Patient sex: M
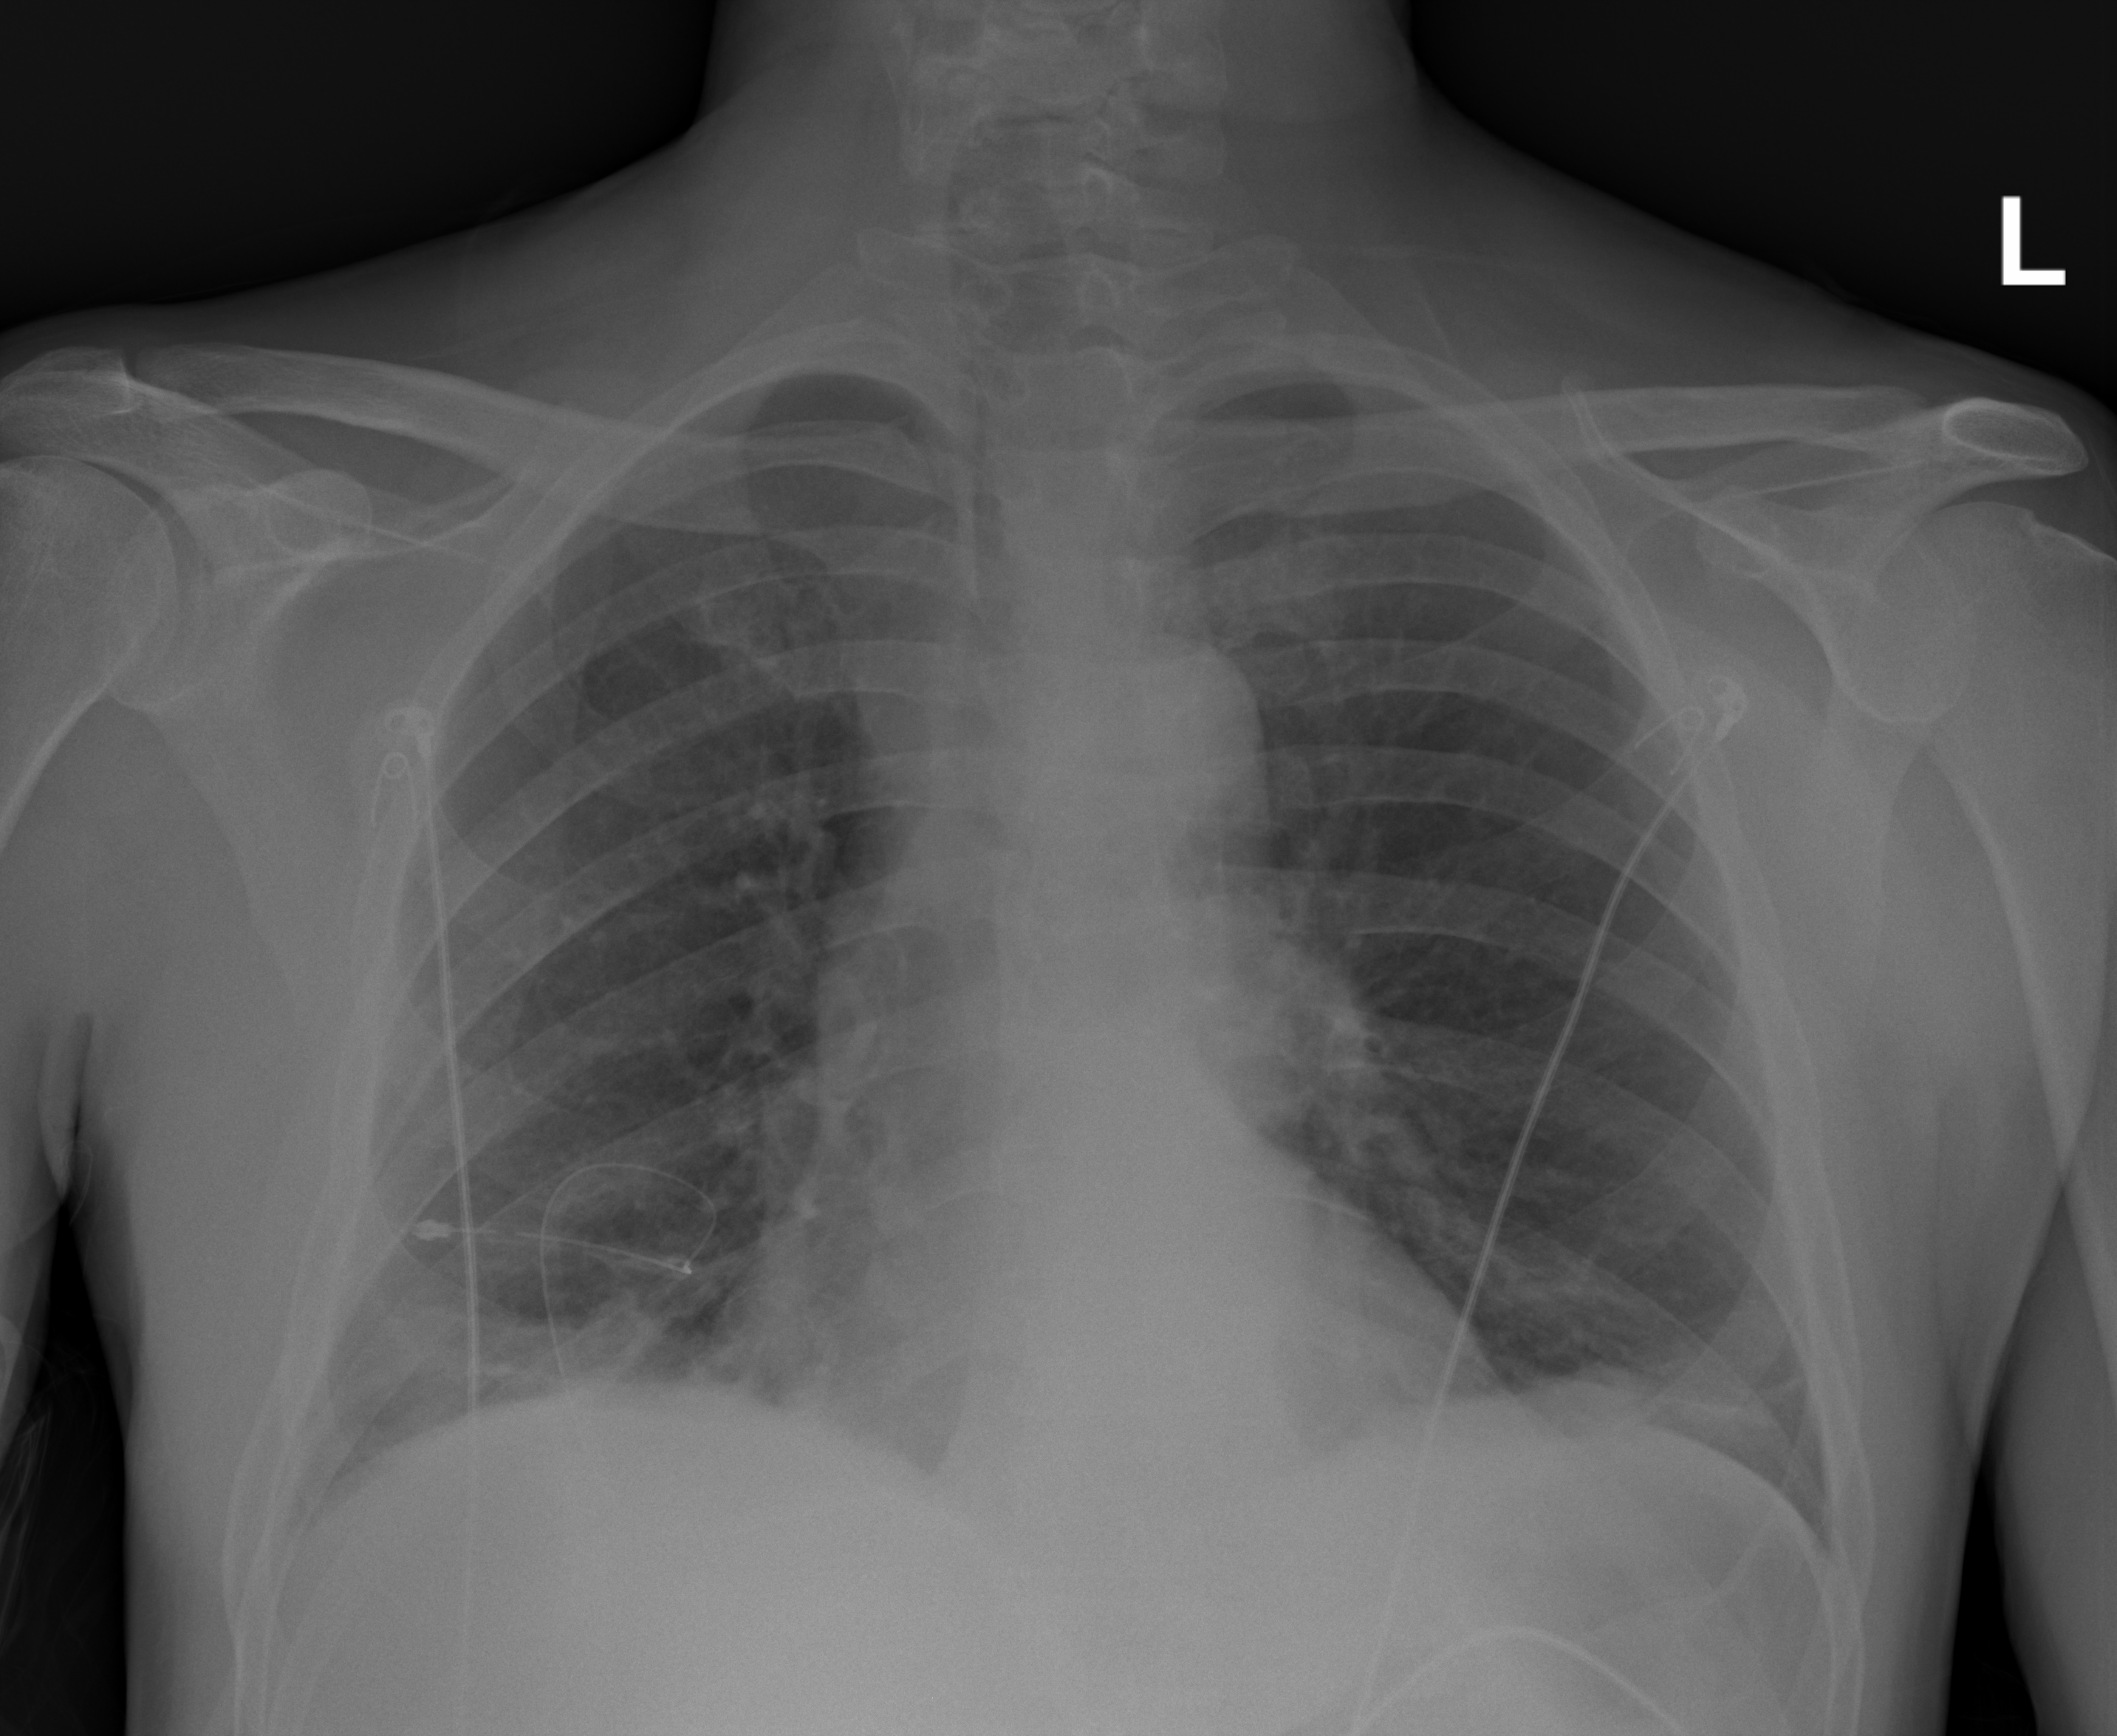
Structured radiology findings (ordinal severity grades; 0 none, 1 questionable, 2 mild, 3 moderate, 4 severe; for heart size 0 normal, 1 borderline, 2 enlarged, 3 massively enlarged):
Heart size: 0
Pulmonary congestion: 2
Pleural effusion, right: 2
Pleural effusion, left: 0
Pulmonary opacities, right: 0
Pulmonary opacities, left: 0
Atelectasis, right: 2
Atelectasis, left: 2